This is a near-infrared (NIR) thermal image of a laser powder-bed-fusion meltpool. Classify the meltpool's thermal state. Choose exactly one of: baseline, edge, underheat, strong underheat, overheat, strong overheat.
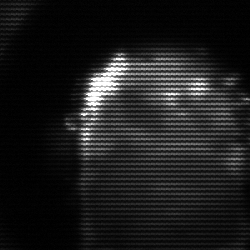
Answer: baseline